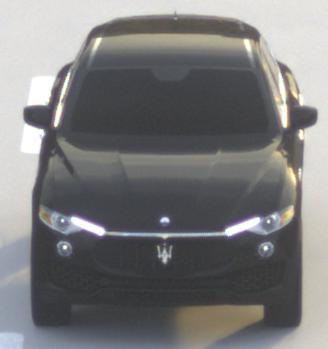
Make: Maserati
Model: Levante GT Hybrid
Detailed model: Levante
Model produced from: 2021/07
Model produced until: 2022/10
Doors: 4
Color: black
Road condition: dry road
Daytime: sunrise or sunset
Contrast: low contrast